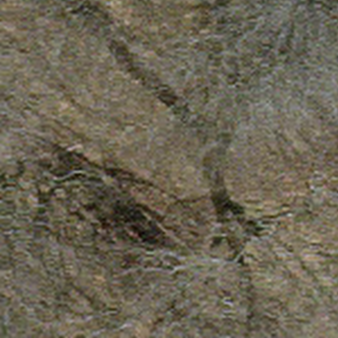
Label: other